Question: Plan expiring in?
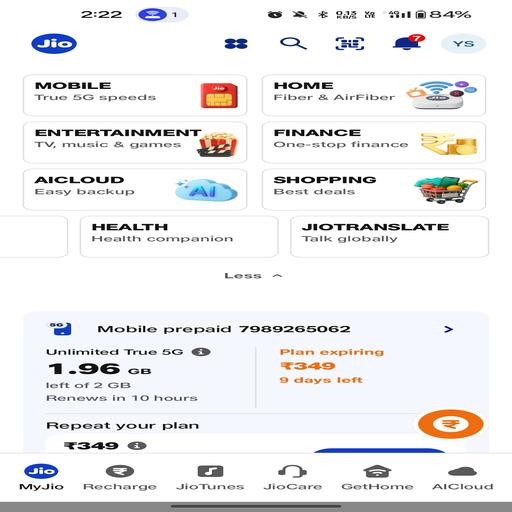
Answer: 9 days